Interaction volume radius: 5 \u00c5
Interaction volume height: 40 \u00c5
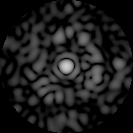
Disorder parameter: 0.82